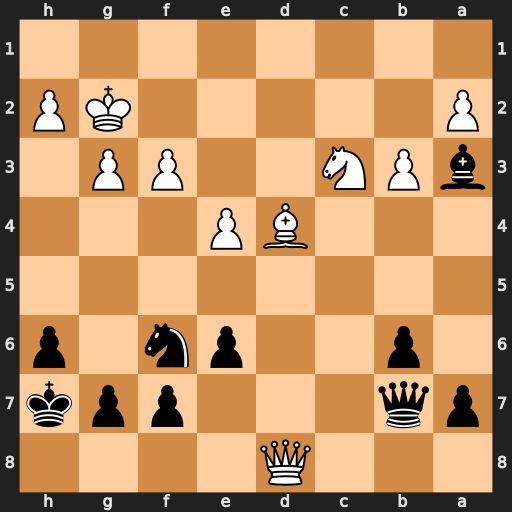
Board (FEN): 3Q4/pq3ppk/1p2pn1p/8/3BP3/bPN2PP1/P5KP/8
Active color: b
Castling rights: -
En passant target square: -
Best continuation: Be7 Bxf6 Bxd8